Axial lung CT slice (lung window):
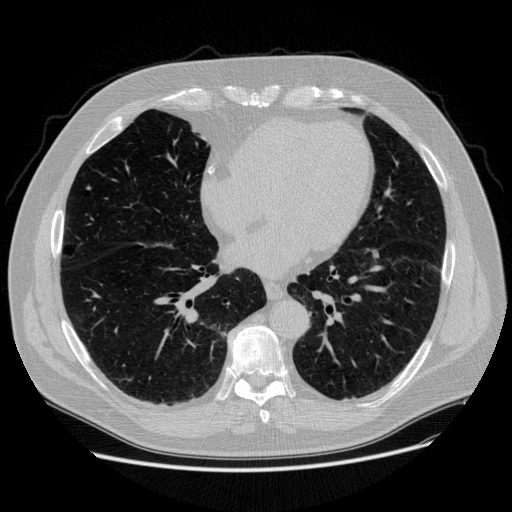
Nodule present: no